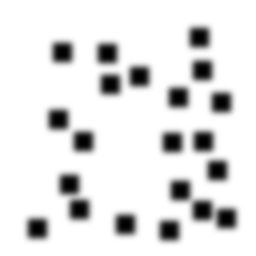
Squares: 21
Triangles: 0
Stars: 0
Total shapes: 21